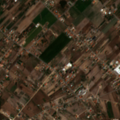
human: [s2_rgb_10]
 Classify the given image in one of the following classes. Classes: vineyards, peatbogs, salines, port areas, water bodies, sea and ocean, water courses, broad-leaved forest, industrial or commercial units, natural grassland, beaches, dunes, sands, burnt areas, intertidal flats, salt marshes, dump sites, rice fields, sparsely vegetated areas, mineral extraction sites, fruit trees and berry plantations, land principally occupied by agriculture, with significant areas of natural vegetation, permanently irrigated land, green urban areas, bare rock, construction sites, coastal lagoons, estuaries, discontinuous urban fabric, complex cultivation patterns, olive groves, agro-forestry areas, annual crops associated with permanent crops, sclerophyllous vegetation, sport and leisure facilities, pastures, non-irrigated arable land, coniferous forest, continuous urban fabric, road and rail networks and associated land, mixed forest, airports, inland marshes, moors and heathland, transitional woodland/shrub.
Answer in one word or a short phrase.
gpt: discontinuous urban fabric, complex cultivation patterns